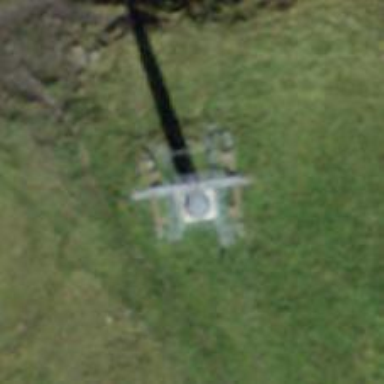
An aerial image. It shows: Pylon used for aerialway.